Interaction volume radius: 5 \u00c5
Interaction volume height: 10 \u00c5
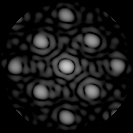
Disorder parameter: 0.08721